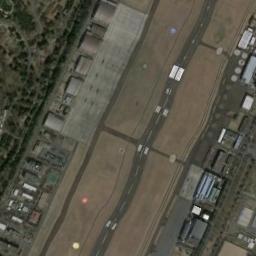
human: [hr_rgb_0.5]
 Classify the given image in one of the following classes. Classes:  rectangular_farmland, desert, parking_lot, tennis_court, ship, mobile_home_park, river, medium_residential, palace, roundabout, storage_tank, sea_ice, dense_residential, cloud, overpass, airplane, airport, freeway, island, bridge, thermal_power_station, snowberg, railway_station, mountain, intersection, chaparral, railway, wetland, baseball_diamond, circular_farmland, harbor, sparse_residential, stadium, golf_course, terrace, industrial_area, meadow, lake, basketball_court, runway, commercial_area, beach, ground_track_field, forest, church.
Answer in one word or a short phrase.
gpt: airport